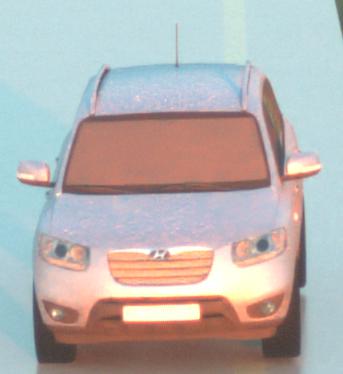
Make: Hyundai
Model: Santa Fe 2.4
Detailed model: Santa Fe (CM)
Model produced from: 2010/01
Model produced until: 2012/09
Doors: 5
Color: white
Road condition: wet road
Daytime: sunrise or sunset
Contrast: medium contrast